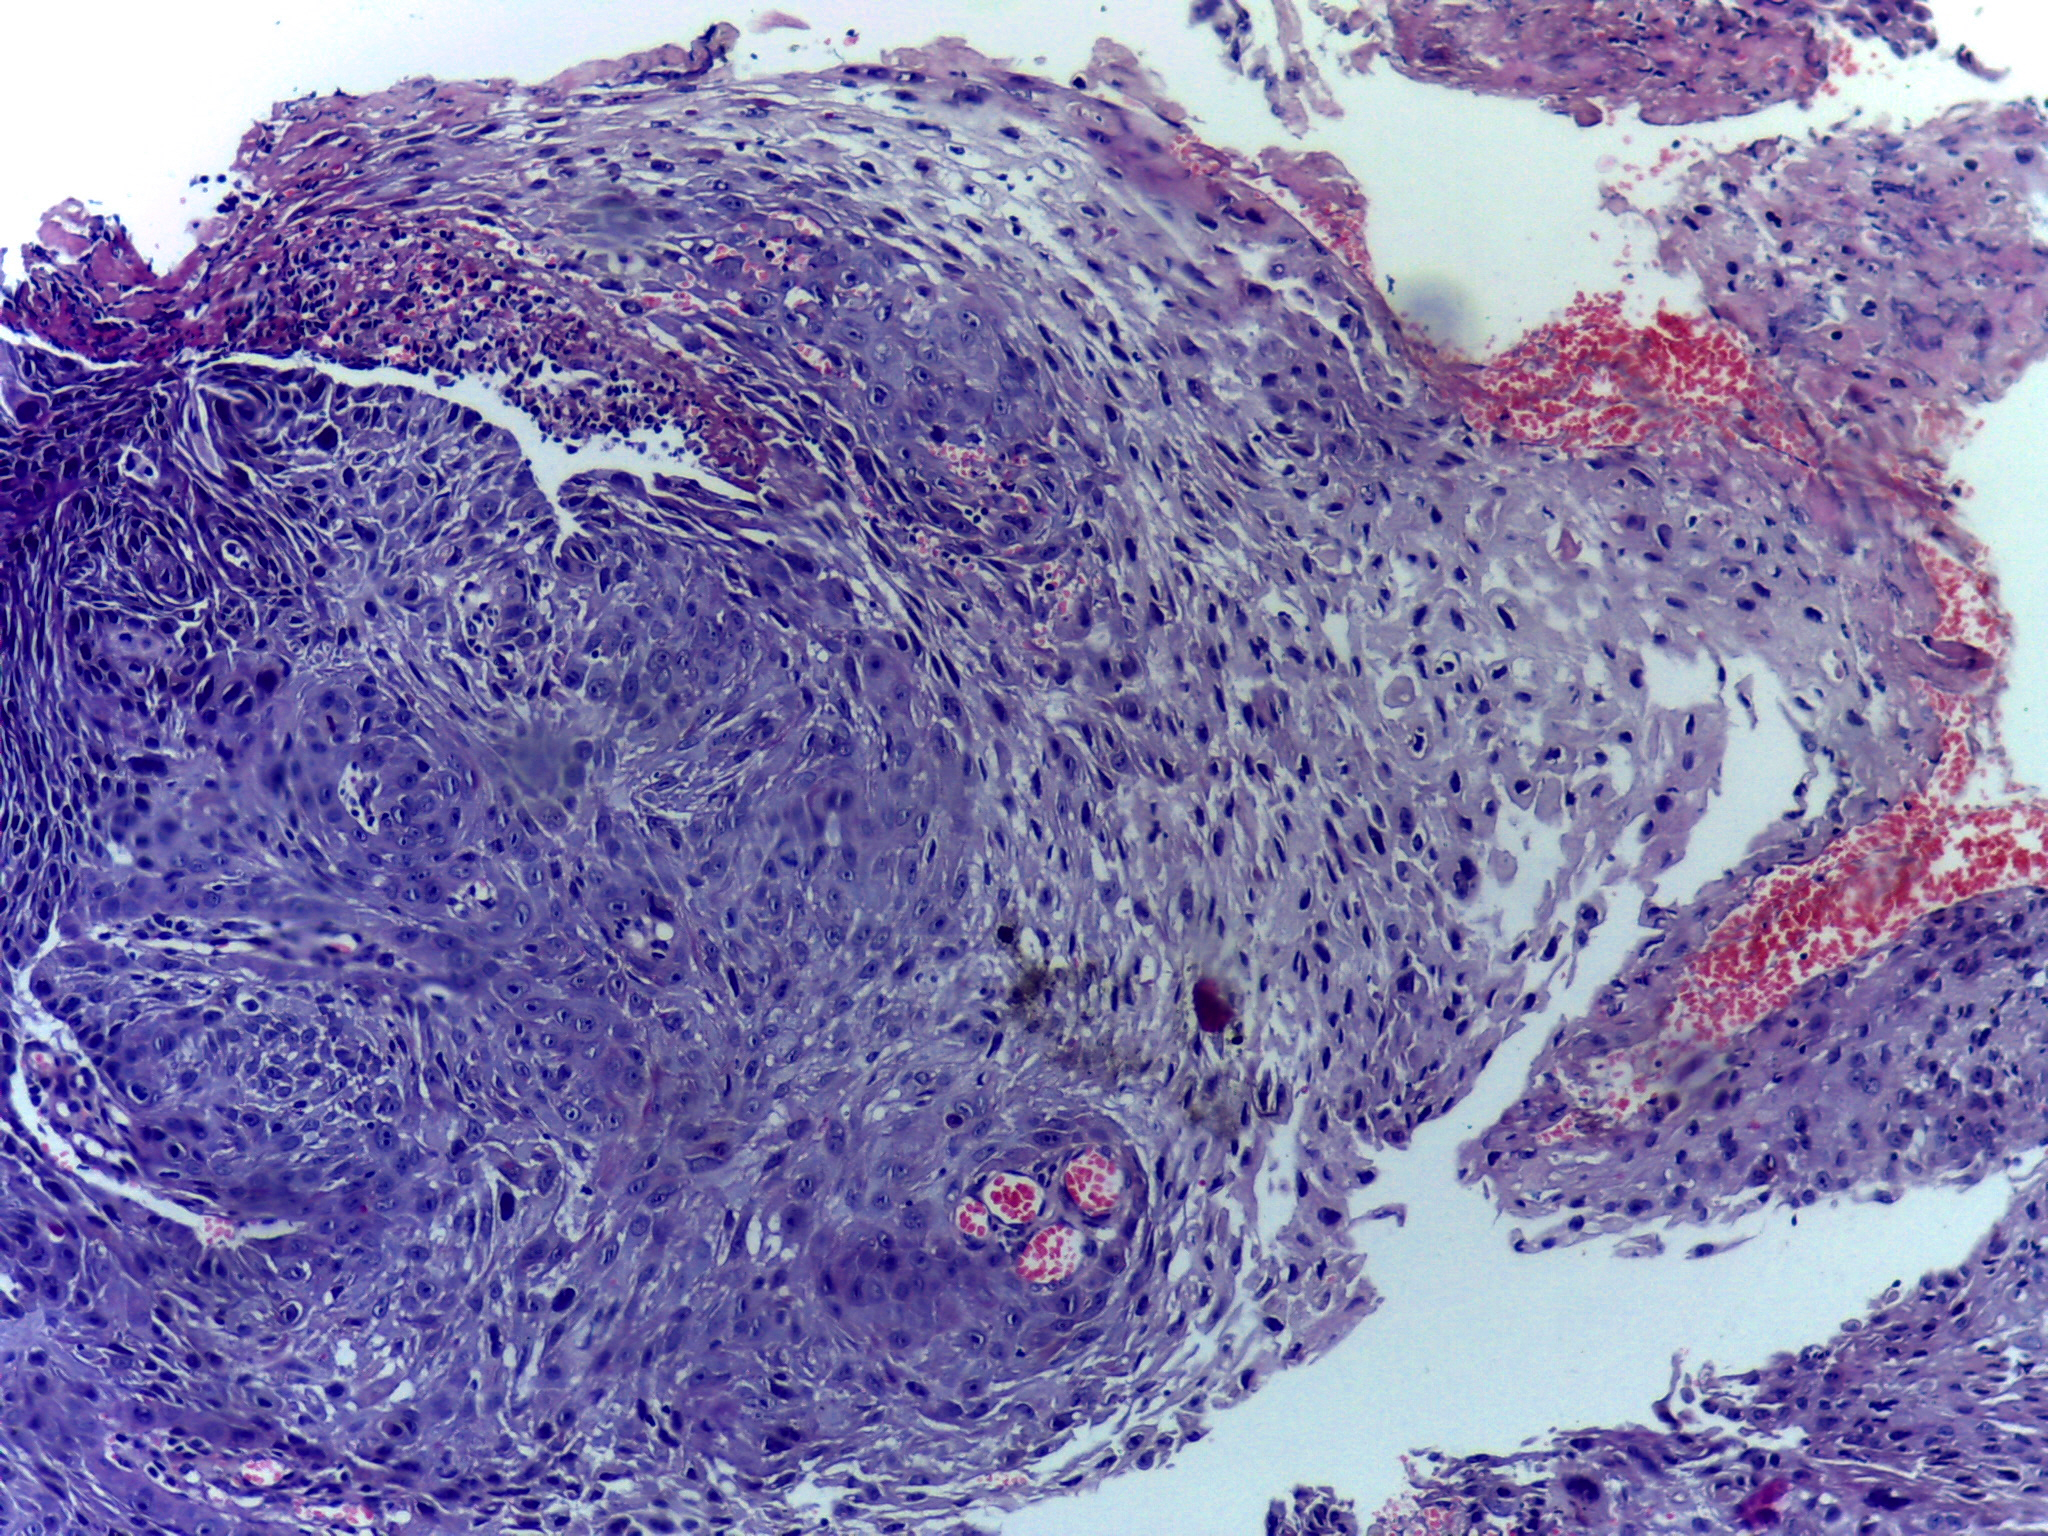
Diagnosis: OSCC